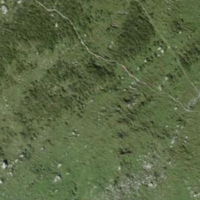
EUNIS habitat code: 26
Species observed at this site:
Parnassius apollo